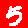
Digit: 5